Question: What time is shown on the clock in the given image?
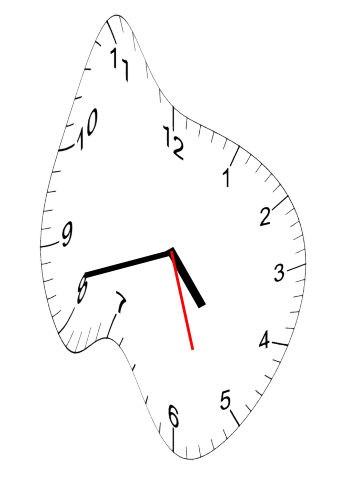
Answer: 04:42:27